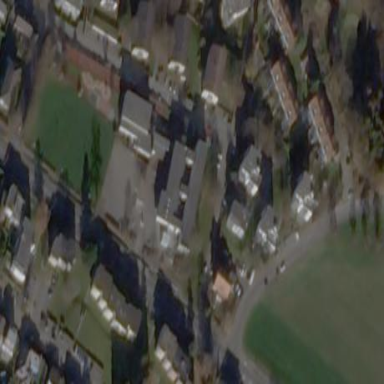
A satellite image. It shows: School.